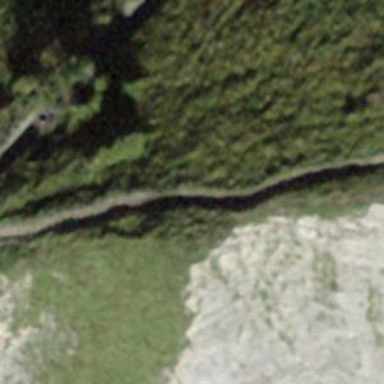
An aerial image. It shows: Natural cliff.